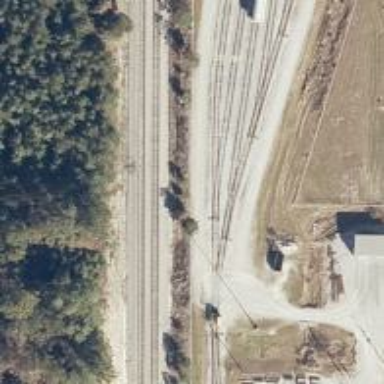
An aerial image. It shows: Railway spur service.